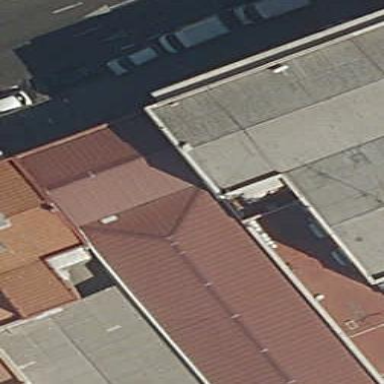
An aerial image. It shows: Part of building.